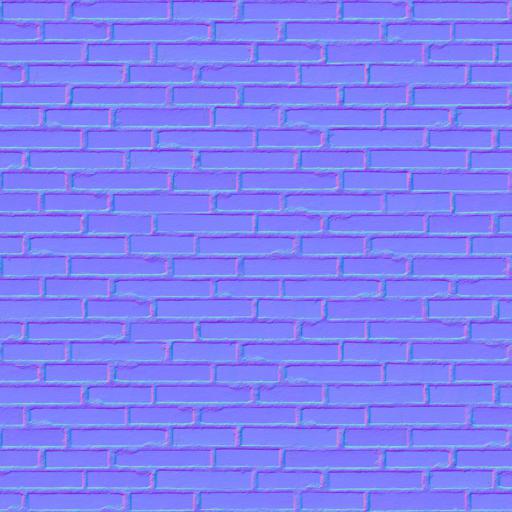
bricks brown dark red